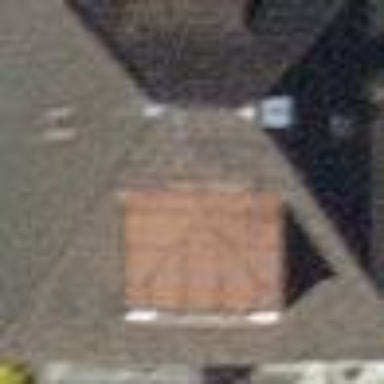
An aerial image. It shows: Building with hipped roof shape.